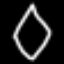
Label: diamond